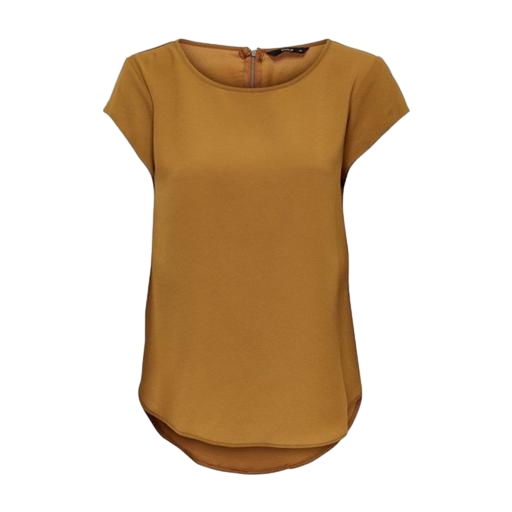
short-sleeve top only macy, short-sleeved blouse, cap-sleeved tee, white background